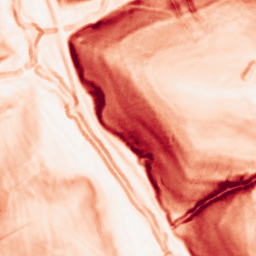
Category: morphological
Decomposition family: morphological_gradient
Decomposition parameters: size: 3
shape: disk
Upsampling method: bilinear
Upsampling parameters: scale: 4
Upsampling scale: 4